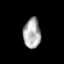
Tissue: prostate
Cell type: Fibroblasts
Senescence score: 0.7568
Nuclear area (px): 513
Mean DAPI intensity: 170.698